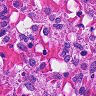
Metastatic tissue present: no